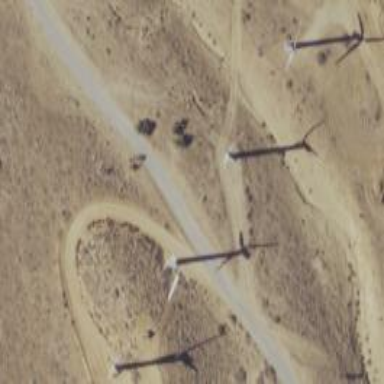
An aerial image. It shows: Wind power generator employing wind turbines.